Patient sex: F
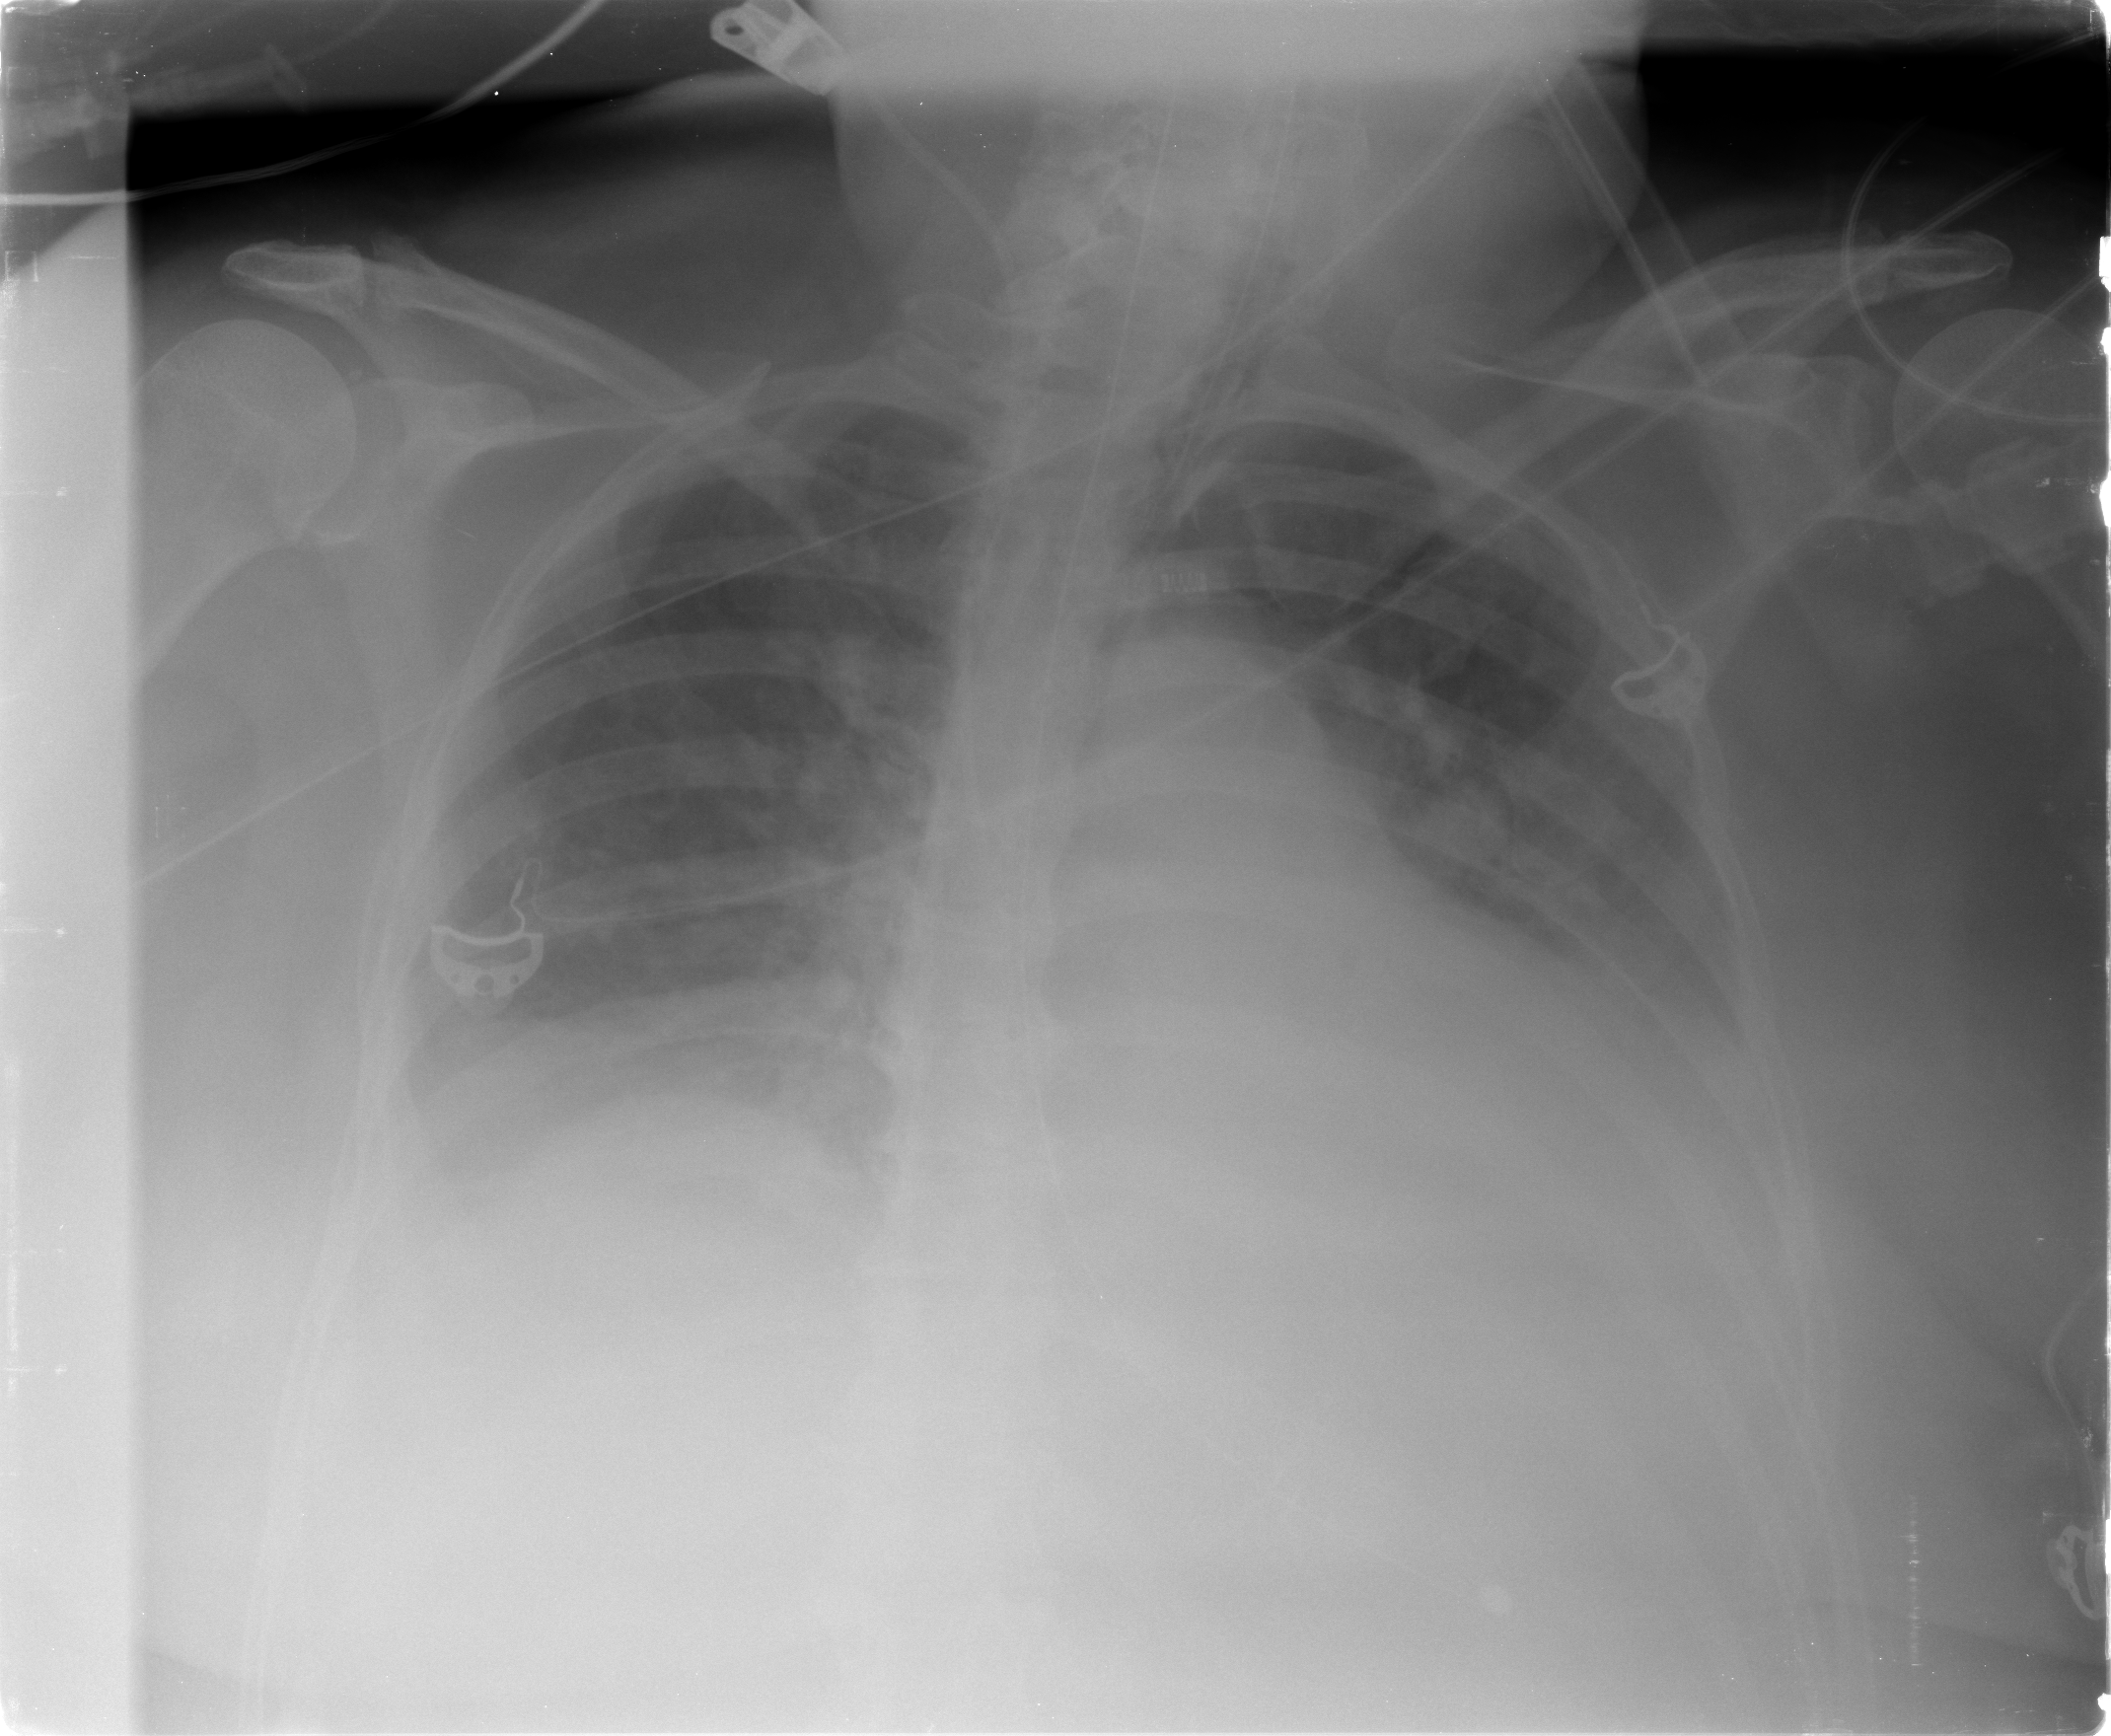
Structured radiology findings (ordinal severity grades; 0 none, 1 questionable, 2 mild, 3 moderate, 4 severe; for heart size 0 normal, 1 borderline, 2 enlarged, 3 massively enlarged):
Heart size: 2
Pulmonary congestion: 0
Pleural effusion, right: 0
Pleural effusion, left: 2
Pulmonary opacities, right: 0
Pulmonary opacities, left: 0
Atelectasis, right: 2
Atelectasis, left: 2